Aerial crown-view tile of a tropical tree (Barro Colorado Island, Panama), acquired 20250317:
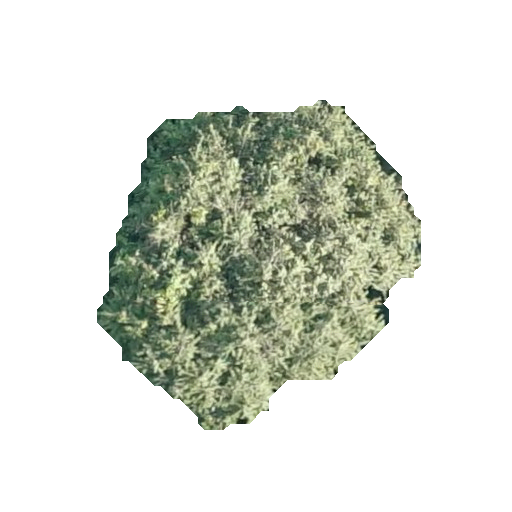
Species: Quararibea stenophylla
GBIF accepted scientific name: Quararibea stenophylla
Crown area: 109.313 m²